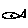
Label: fish